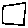
Label: square